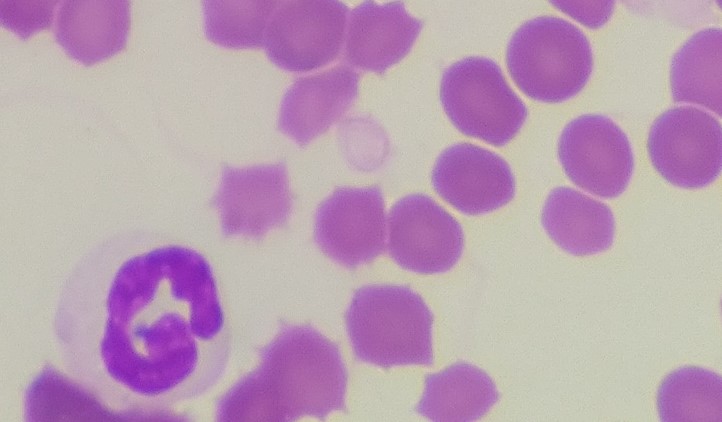
White blood cell type: Neutrophil